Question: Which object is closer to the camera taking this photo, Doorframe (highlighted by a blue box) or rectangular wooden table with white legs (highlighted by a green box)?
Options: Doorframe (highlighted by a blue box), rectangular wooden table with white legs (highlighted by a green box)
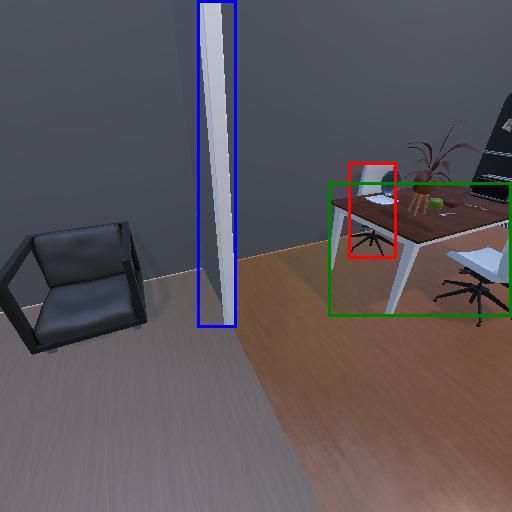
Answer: Doorframe (highlighted by a blue box)